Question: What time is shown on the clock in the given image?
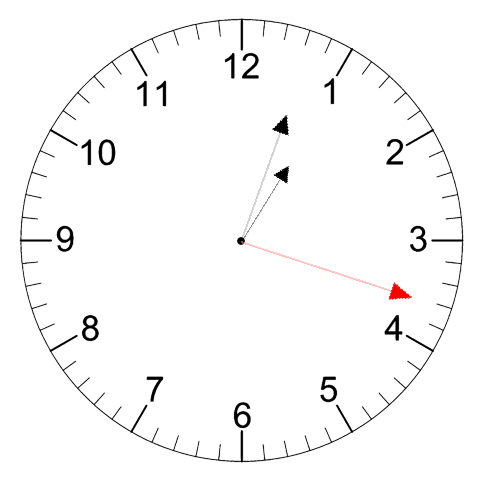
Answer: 01:03:18